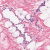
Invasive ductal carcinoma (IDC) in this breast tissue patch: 0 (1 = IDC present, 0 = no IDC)